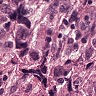
Metastatic tissue present: yes